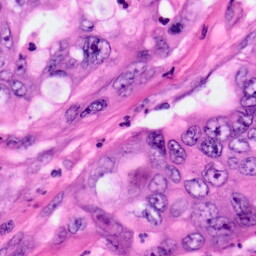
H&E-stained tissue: Pancreatic